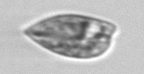
Label: Prorocentrum_dentatum